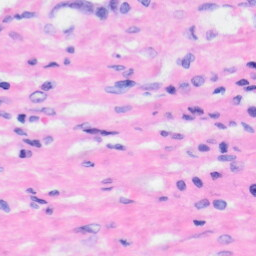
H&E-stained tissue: Liver